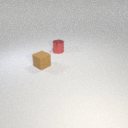
small red metal cylinder to the right of small brown rubber cube